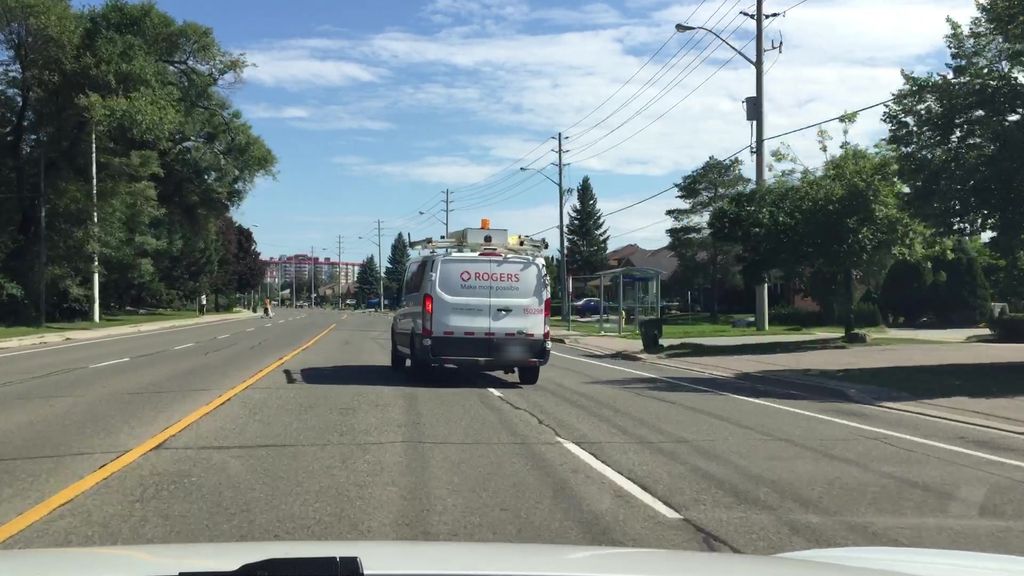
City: toronto